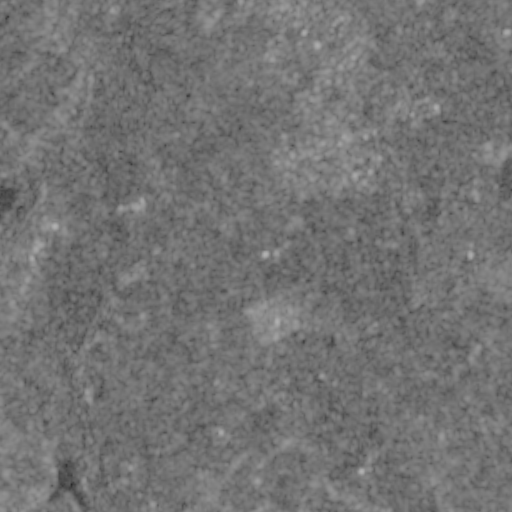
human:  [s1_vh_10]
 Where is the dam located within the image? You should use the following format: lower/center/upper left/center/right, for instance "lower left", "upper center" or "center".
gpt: The dam is located in the lower left of the image.
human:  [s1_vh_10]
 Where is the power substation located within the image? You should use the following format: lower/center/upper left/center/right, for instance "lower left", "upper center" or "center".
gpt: The power substation is located in the lower center of the image.
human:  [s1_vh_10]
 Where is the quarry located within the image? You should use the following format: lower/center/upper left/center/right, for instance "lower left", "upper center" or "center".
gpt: The quarry is located in the upper left of the image.
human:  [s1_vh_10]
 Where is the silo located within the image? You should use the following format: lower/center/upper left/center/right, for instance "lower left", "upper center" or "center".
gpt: The silo is located in the center left of the image.
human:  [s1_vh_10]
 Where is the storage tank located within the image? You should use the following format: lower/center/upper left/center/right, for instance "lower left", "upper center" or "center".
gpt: The storage tank is located in the center left of the image.
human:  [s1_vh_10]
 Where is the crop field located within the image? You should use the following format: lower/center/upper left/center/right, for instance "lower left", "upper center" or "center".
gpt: There is no crop field in the image.

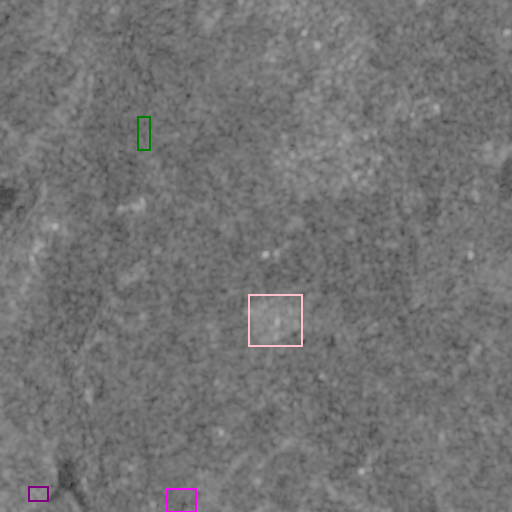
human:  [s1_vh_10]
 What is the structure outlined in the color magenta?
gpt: The structure outlined in magenta is a park.
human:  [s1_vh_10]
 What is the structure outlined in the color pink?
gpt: The structure outlined in pink is a power substation.
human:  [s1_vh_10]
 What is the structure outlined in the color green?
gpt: The structure outlined in green is a quarry.
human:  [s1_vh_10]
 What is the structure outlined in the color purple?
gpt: The structure outlined in purple is a wastewater plant.
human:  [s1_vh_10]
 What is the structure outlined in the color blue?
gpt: There is no blue outline.